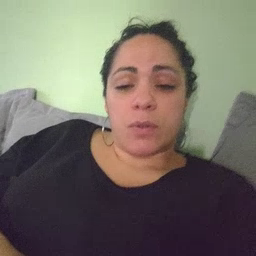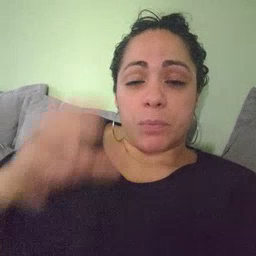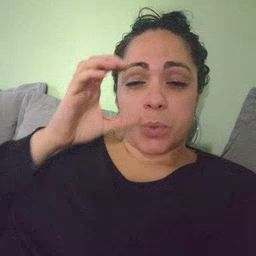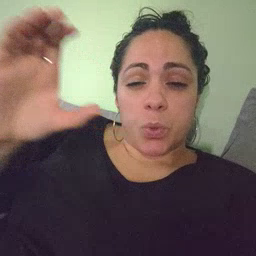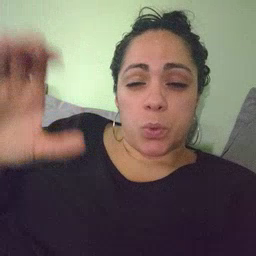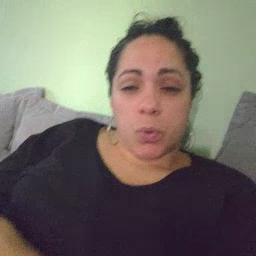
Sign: moon